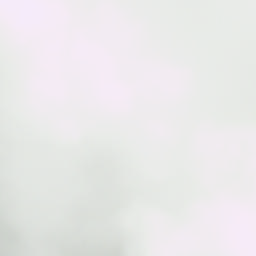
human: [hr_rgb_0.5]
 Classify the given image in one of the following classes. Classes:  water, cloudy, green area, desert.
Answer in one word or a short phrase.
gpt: cloudy